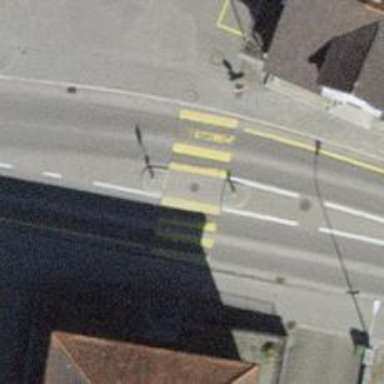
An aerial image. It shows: Uncontrolled zebra crossing with pedestrian island.